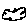
Label: cloud